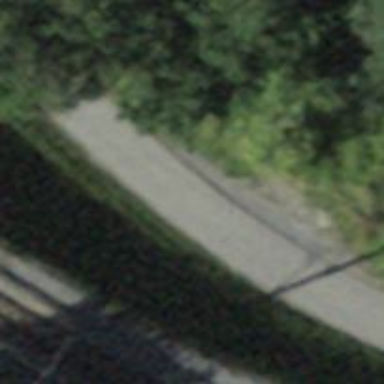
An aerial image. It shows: Unclassified road with asphalt surface.